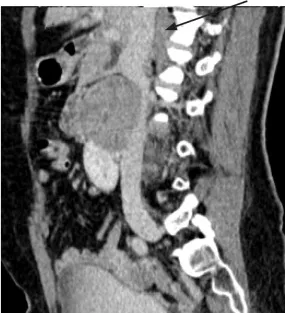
(A-D) Contrast enhanced CT sagittal images:Mass arising from the isthmus, posteriorly compressing the IVC with obliteration of intervening fat planes (arrow).
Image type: radiology (ct)